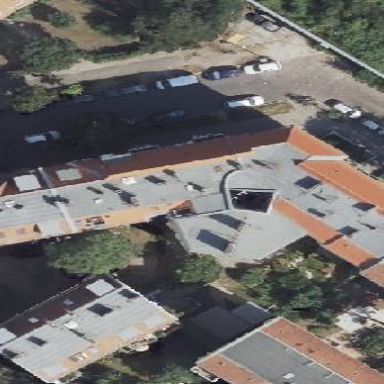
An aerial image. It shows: Apartment building with double saltbox roof shape.